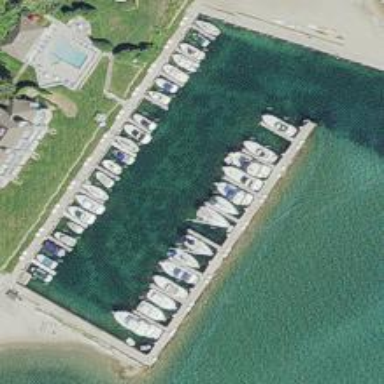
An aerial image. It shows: Marina area for leisure land.